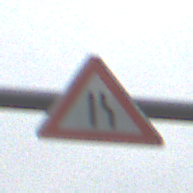
Verkehrszeichen: EinseitigVerengteFahrbahnRechts
Umgebung: Outdoor, Nature
Tageszeit: Midday
Wetter: Overcast
Licht: Natural
Jahreszeit: NotSpecified
Kontrast: LowContrast